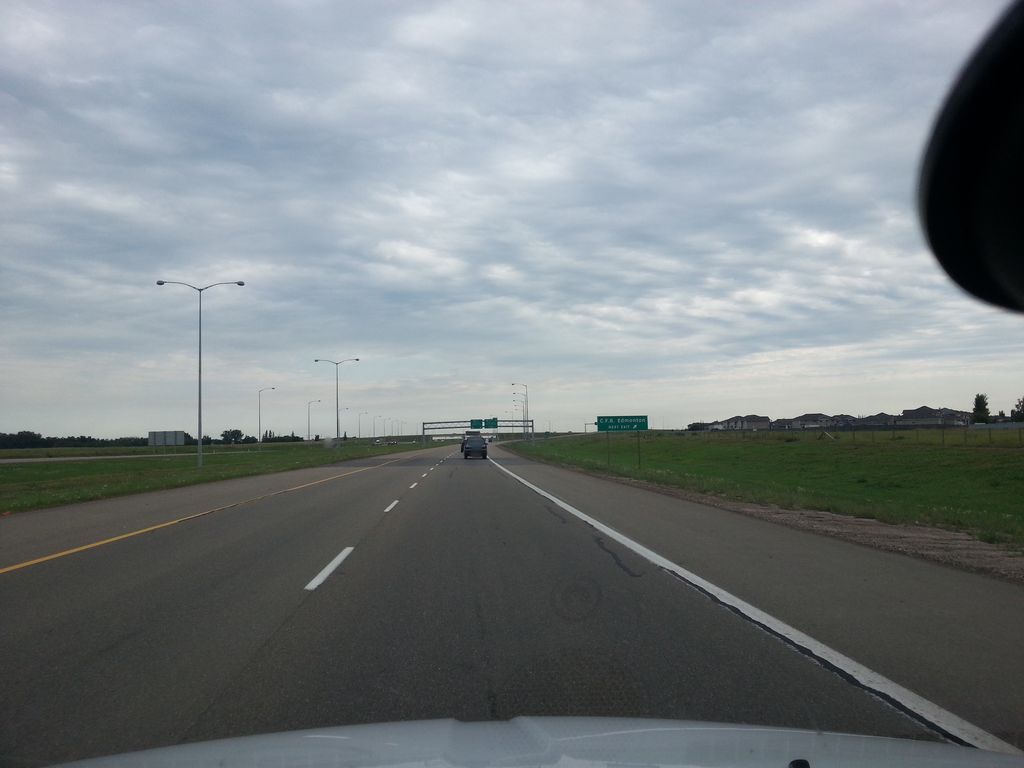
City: edmonton